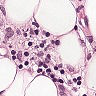
Metastatic tissue present: yes